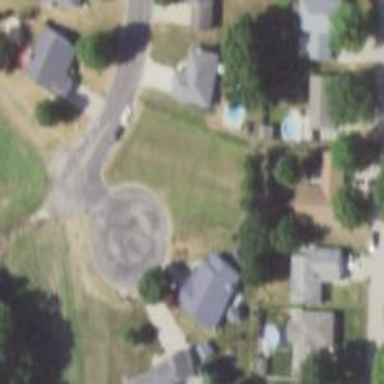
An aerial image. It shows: Turning circle on the road.